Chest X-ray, AP view. Patient: 65 years old, sex M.
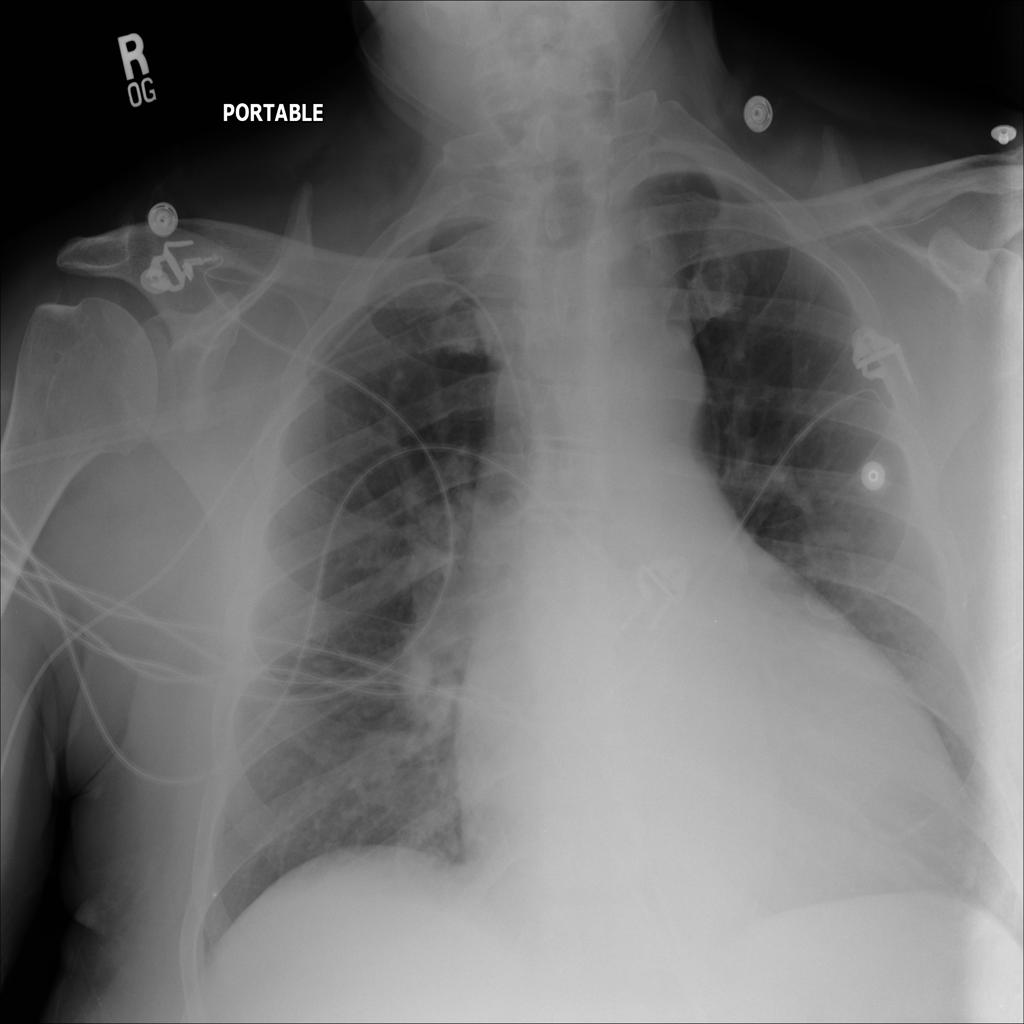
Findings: Cardiomegaly